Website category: movie
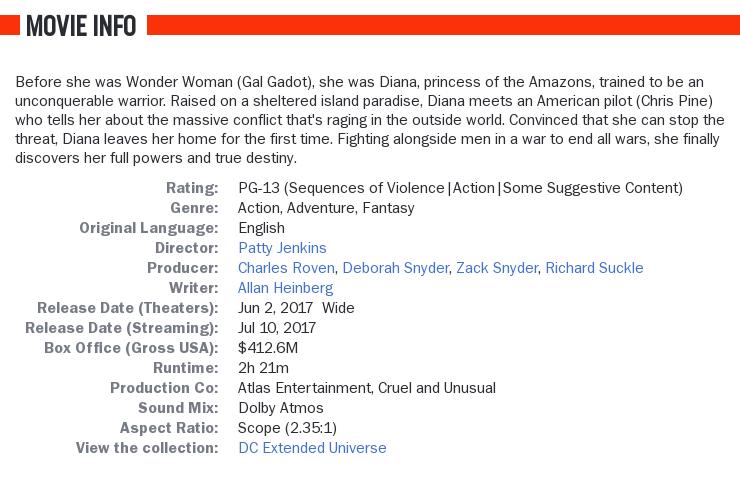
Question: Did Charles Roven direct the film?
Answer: no

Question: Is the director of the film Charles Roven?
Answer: no

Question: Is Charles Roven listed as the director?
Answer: no

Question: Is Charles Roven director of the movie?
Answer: no

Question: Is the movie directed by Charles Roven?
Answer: no

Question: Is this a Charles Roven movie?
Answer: no

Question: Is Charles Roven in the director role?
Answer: no

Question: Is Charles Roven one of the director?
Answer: no

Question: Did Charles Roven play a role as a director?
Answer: no

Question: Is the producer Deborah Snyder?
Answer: yes

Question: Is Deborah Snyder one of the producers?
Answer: yes

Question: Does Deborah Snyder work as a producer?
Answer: yes

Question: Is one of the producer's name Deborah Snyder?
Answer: yes

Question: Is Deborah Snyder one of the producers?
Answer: yes

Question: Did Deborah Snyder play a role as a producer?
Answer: yes

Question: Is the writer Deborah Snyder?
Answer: no

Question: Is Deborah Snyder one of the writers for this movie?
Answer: no

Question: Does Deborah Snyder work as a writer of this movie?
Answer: no

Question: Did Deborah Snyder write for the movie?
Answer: no

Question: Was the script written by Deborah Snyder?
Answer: no

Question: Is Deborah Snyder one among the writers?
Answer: no

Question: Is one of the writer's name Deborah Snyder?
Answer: no

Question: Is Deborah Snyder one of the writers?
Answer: no

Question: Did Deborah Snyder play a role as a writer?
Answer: no

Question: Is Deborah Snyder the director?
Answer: no

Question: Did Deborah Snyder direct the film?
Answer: no

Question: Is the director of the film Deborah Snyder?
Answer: no

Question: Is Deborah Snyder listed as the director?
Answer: no

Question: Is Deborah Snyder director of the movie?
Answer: no

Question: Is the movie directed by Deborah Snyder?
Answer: no

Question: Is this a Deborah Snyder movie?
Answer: no

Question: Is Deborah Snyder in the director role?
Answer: no

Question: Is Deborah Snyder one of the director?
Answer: no

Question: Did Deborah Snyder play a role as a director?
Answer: no

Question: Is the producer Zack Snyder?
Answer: yes

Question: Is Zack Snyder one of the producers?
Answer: yes

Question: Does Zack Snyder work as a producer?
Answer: yes

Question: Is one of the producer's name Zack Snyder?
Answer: yes

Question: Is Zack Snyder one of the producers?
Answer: yes

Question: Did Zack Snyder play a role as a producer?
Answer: yes

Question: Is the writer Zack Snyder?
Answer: no

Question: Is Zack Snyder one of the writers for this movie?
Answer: no

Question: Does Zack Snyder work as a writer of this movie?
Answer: no

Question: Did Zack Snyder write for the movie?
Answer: no

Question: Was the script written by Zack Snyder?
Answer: no

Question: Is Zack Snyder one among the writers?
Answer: no

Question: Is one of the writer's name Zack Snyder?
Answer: no

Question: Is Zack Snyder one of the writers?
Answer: no

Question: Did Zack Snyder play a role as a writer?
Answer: no

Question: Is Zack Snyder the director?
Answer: no

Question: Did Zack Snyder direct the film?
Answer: no

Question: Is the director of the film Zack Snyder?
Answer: no

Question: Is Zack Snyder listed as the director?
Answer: no

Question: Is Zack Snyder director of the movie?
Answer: no

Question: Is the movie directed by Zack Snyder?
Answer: no

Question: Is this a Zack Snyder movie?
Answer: no

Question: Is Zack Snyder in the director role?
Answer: no

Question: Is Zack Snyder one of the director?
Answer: no

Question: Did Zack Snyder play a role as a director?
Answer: no

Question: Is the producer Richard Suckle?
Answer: yes

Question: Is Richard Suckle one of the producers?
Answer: yes

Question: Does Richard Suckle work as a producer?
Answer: yes

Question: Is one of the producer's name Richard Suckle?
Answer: yes

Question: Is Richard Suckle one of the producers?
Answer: yes